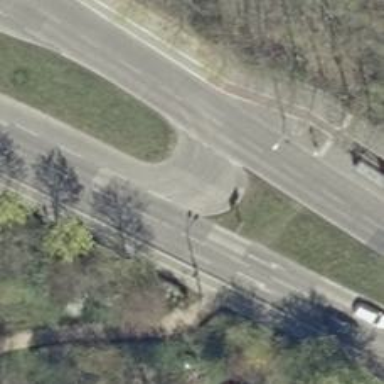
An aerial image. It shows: Secondary link road with concrete surface and no sidewalk.